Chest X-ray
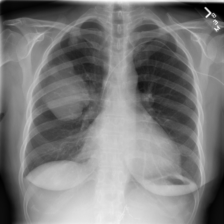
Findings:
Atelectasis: negative
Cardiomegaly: negative
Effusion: negative
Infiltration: negative
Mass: negative
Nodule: negative
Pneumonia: negative
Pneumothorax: negative
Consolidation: negative
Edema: negative
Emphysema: negative
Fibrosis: negative
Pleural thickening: negative
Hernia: negative